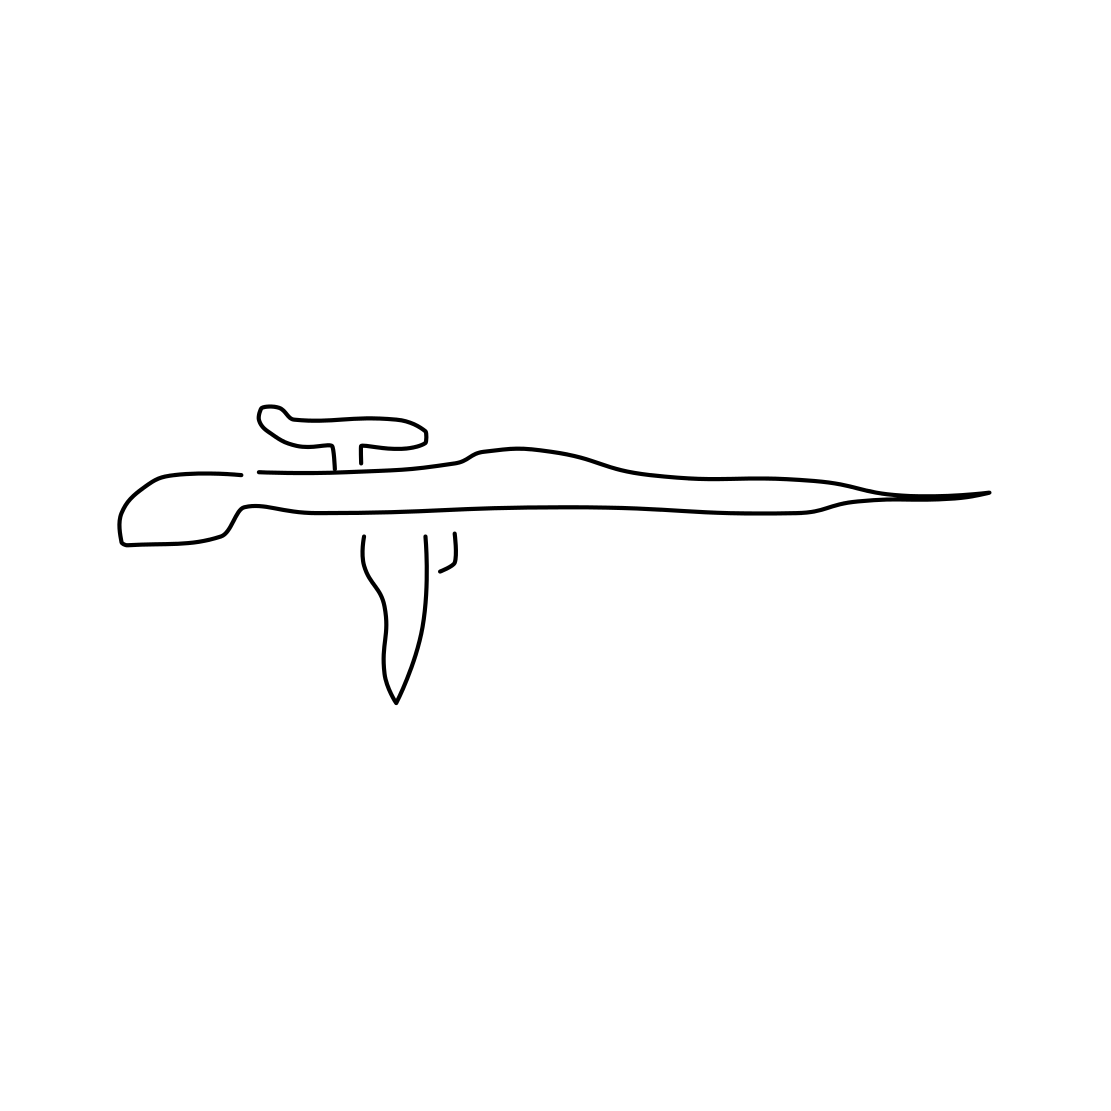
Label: rifle